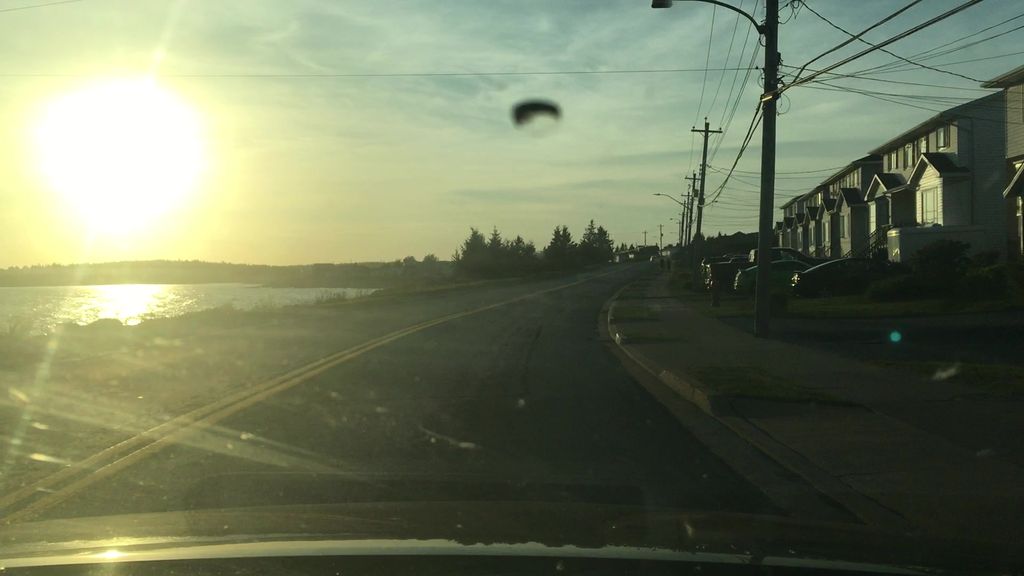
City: halifax